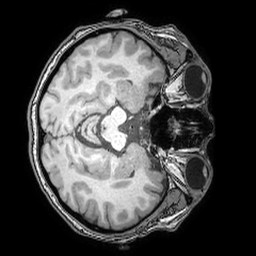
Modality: T1w
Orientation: axial
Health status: ill
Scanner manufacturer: philips
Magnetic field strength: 3 T
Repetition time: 0.007 s
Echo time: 0.0035 s